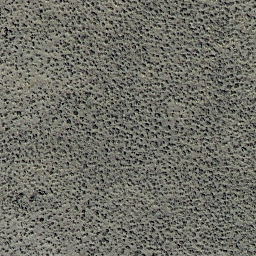
Label: chaparral